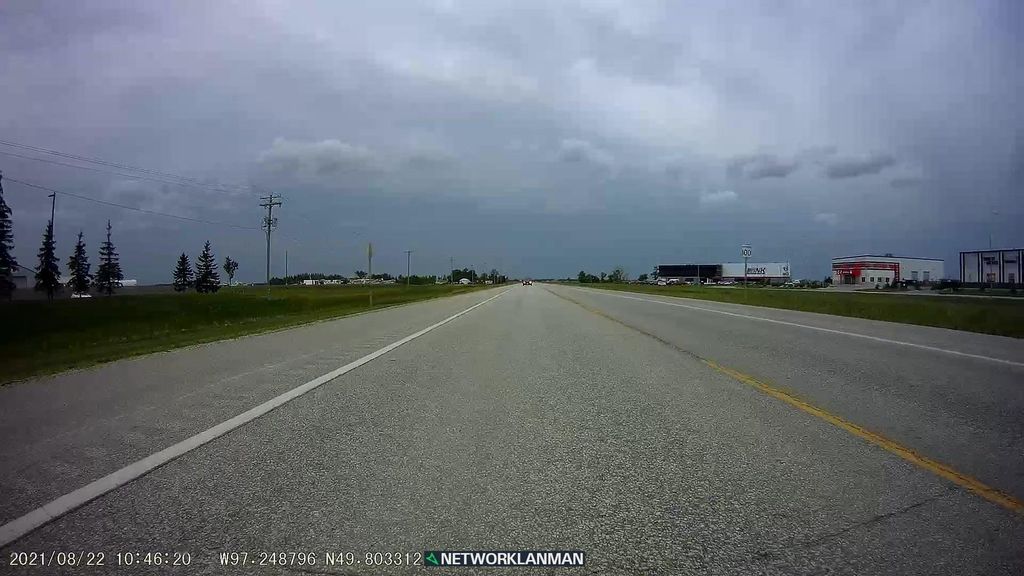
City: winnipeg